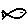
Label: fish